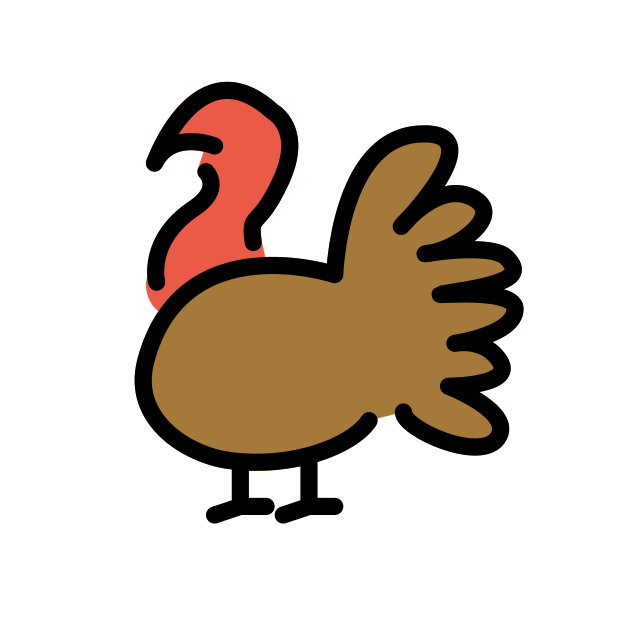
Emoji: 🦃
Name: turkey
Unicode: 0x1f983